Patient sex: F
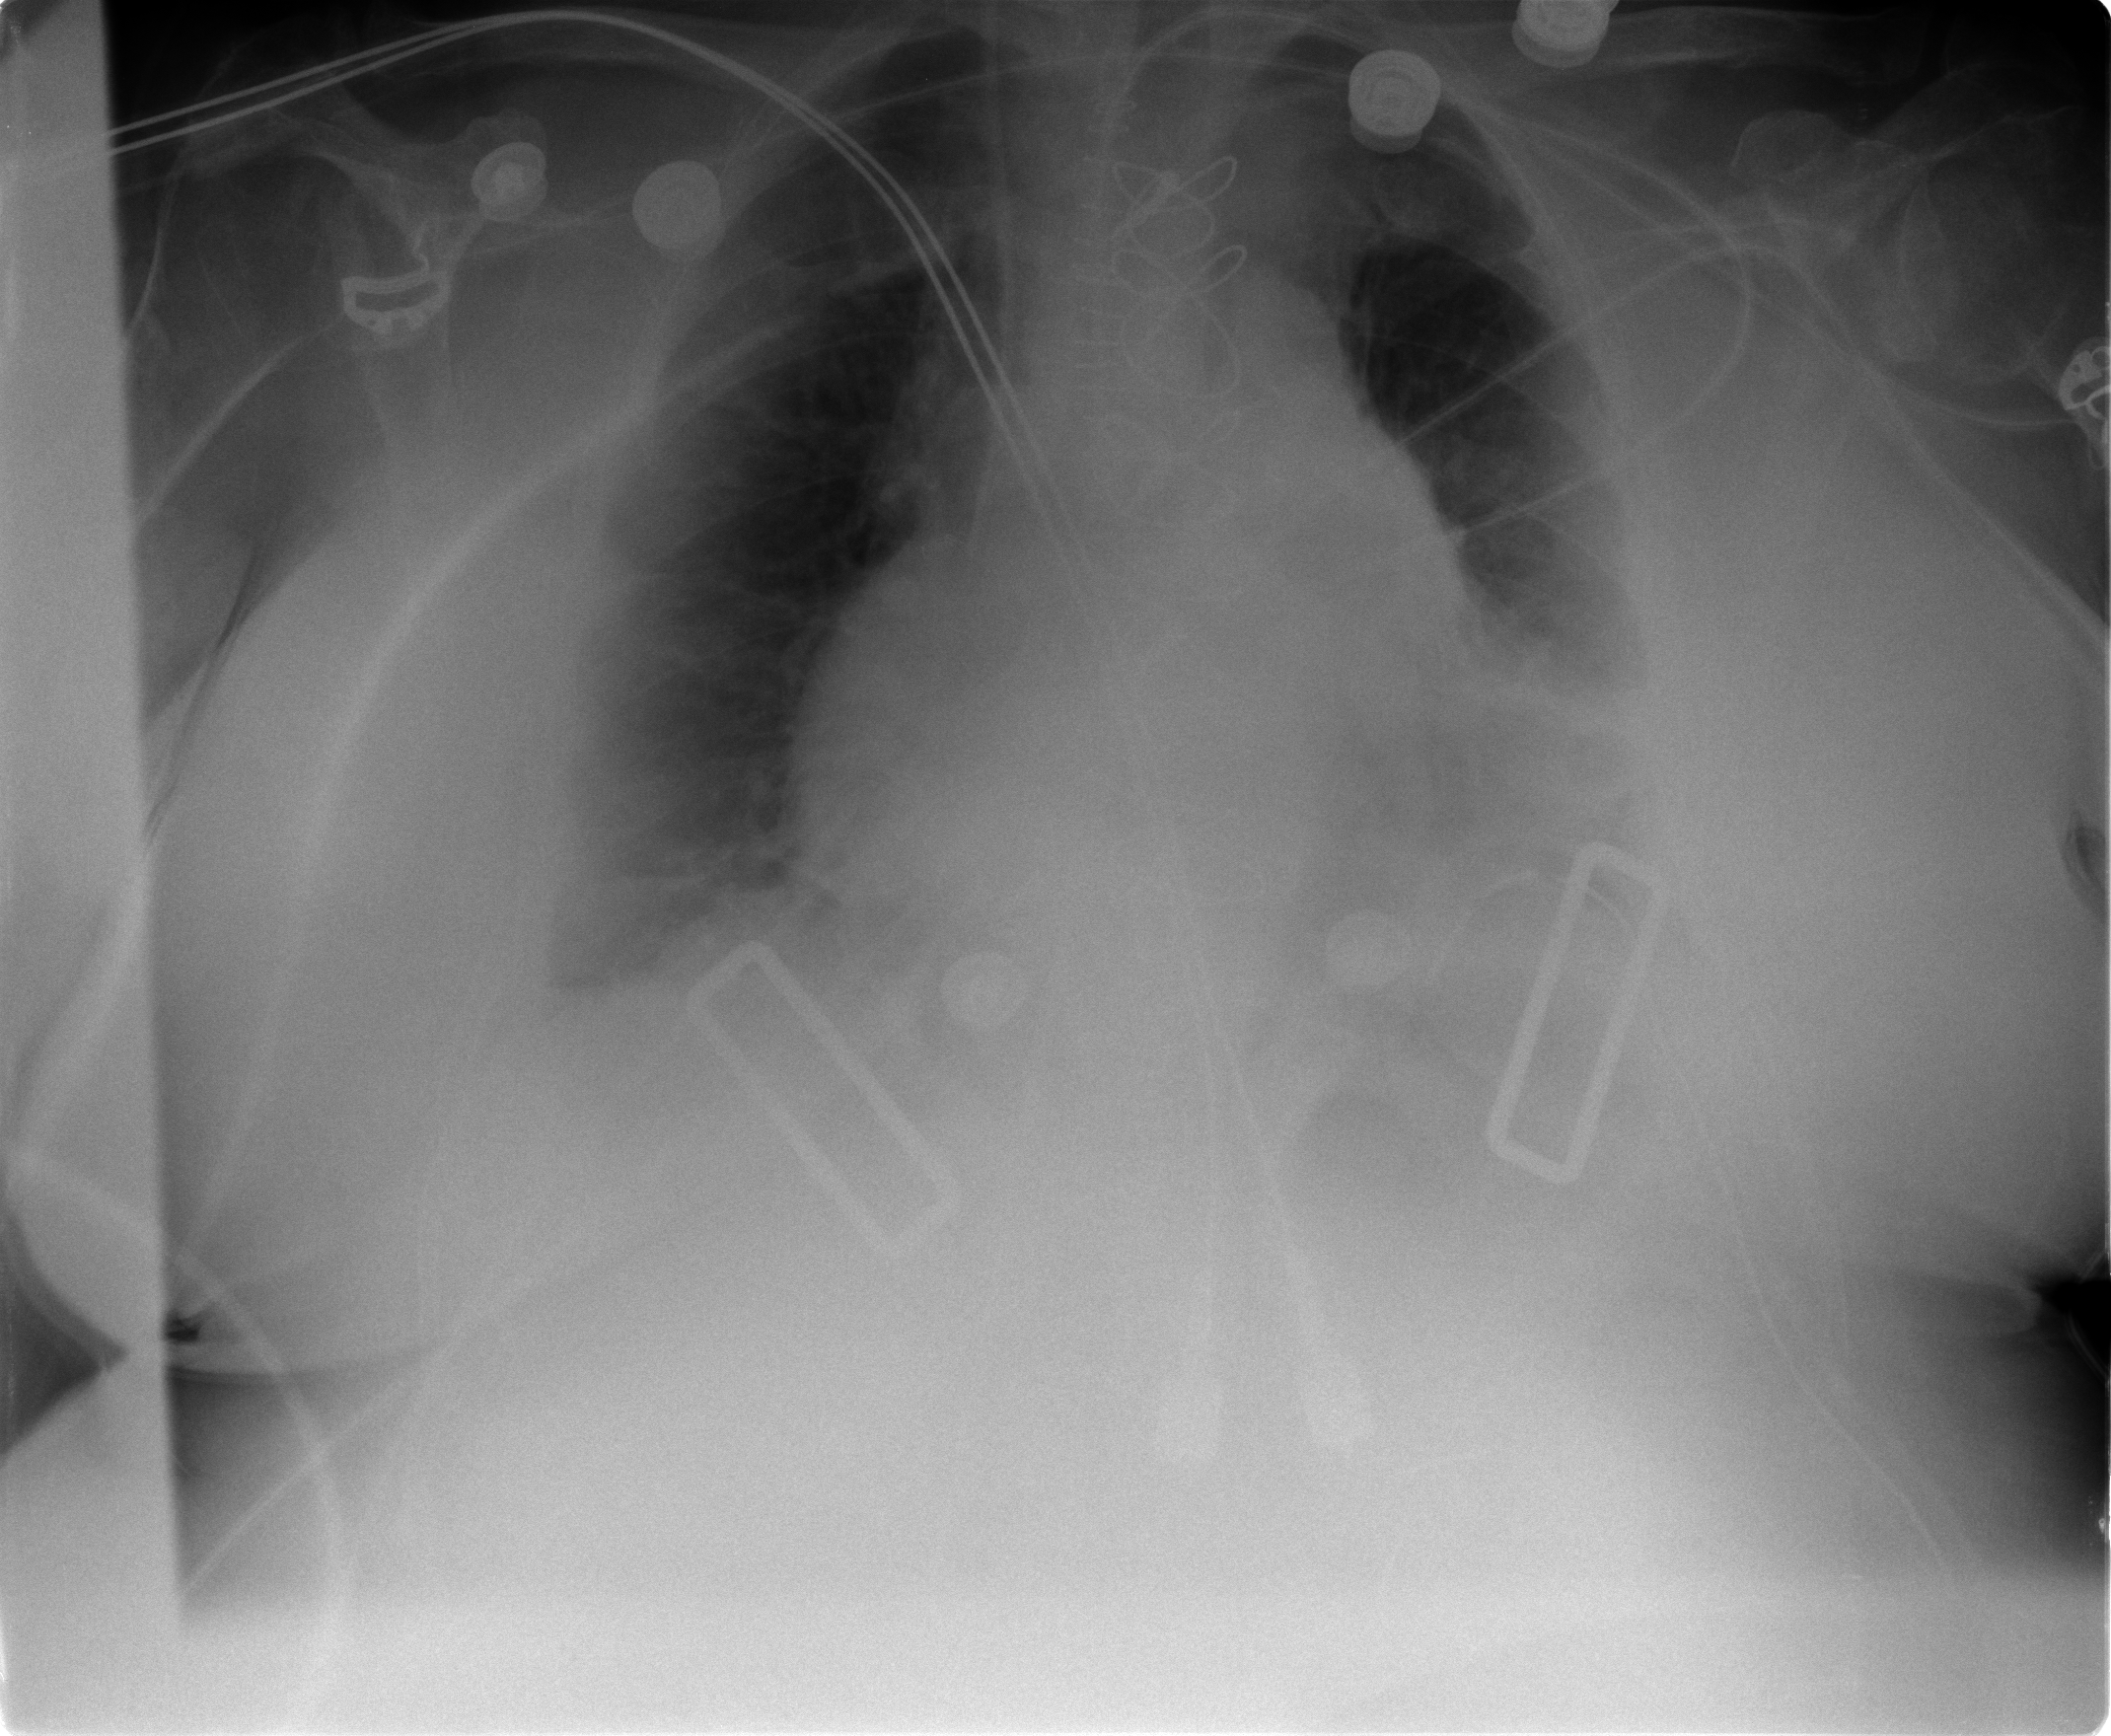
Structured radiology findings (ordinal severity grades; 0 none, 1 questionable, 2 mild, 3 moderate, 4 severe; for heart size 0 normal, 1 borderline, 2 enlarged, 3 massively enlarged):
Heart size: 2
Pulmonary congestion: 2
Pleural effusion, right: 2
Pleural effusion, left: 2
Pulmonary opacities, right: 0
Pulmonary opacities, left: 1
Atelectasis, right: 1
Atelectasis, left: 3